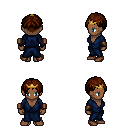
a pixel art fantasy rpg character, female body template, human, dark skin, blue robe, red pants, brown parted hairstyle, gold tiara, leather bracers, brown shoes, four views (front, back, left, right), 2x2 character sprite sheet, small pixel art, hard edges, no anti-aliasing